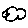
Label: cloud